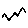
Label: zigzag